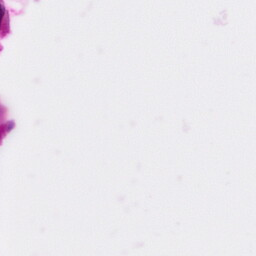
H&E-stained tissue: Pancreatic